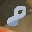
Label: 8